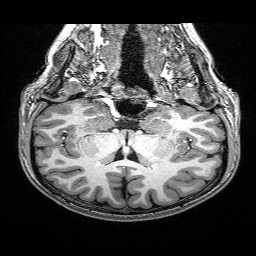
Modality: T1w
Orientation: sagittal